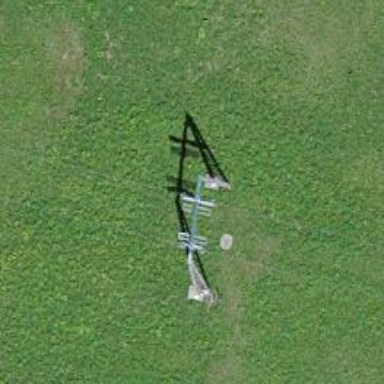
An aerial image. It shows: Pylon for aerialway.